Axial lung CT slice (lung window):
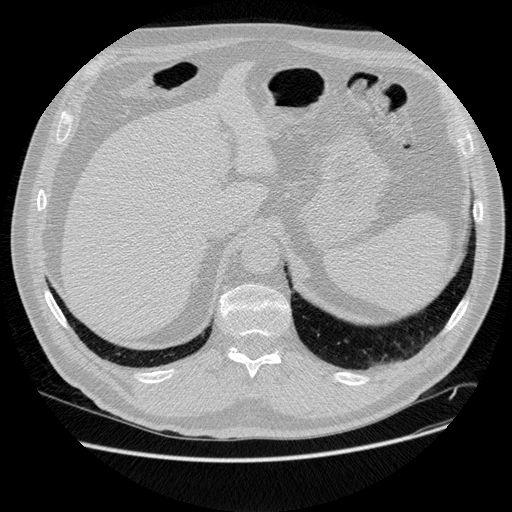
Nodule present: no